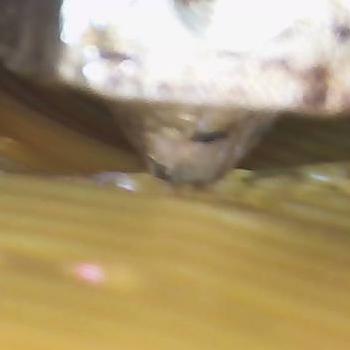
Flow rate: 100%